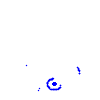
Particle: proton